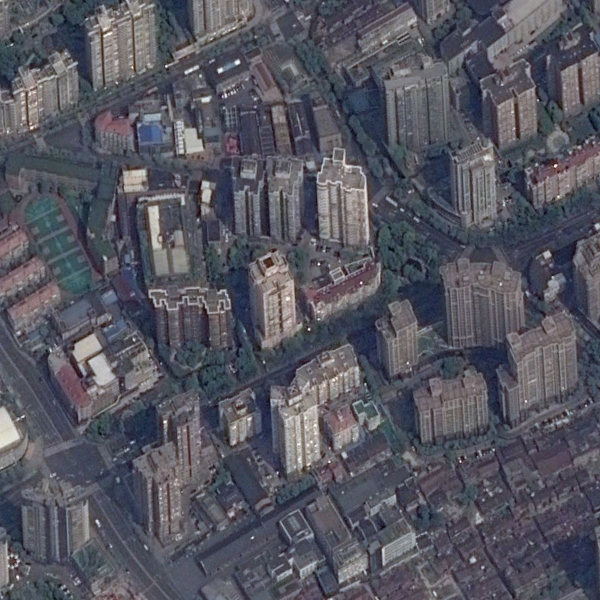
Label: Commercial